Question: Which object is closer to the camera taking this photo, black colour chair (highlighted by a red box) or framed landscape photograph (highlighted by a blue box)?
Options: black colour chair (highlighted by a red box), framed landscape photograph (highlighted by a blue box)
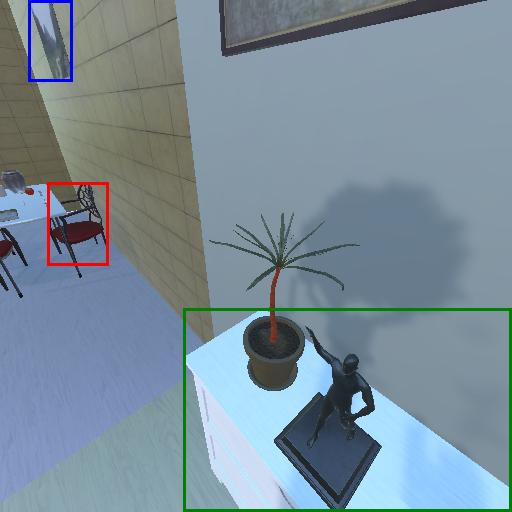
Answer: black colour chair (highlighted by a red box)